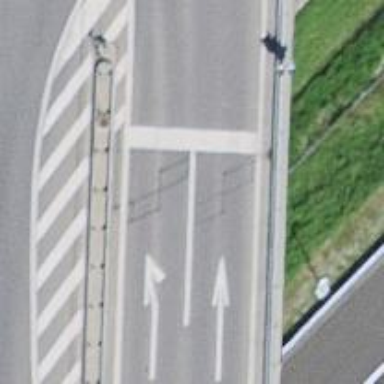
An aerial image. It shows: Road with traffic signals.